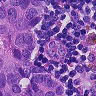
Metastatic tissue present: yes